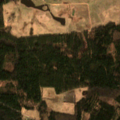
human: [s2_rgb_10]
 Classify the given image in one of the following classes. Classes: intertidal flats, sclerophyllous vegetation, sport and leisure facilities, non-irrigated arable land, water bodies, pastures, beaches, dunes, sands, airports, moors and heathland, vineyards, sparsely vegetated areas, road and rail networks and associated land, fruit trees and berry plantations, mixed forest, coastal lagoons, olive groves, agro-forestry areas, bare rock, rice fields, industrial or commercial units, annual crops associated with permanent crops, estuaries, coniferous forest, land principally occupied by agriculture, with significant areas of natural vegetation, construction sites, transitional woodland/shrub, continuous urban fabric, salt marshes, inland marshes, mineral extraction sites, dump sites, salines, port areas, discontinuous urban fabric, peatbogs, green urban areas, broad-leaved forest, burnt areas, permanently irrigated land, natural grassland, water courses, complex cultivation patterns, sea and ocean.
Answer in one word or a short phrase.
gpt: pastures, complex cultivation patterns, land principally occupied by agriculture, with significant areas of natural vegetation, coniferous forest, mixed forest, transitional woodland/shrub